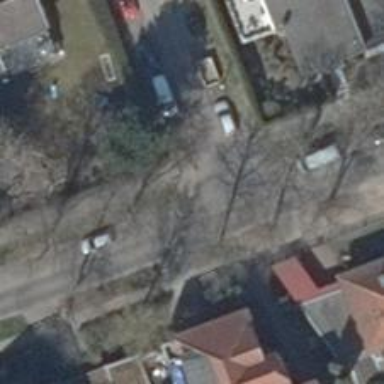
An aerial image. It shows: Asphalt road in residential area.